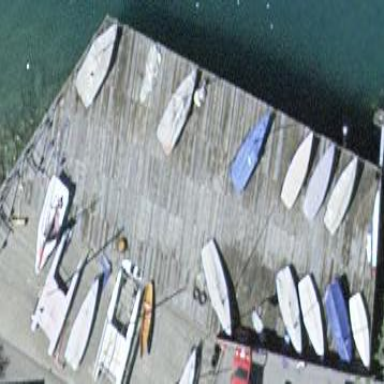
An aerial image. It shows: Man-made pier.